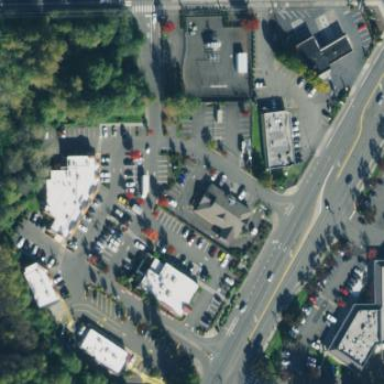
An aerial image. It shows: Retail area.